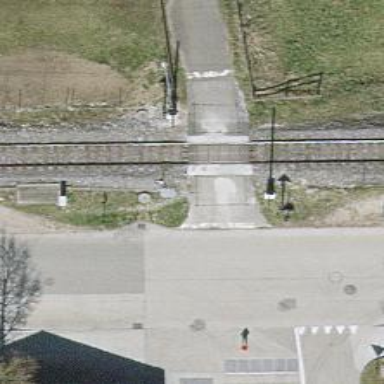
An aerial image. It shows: Railway level crossing.